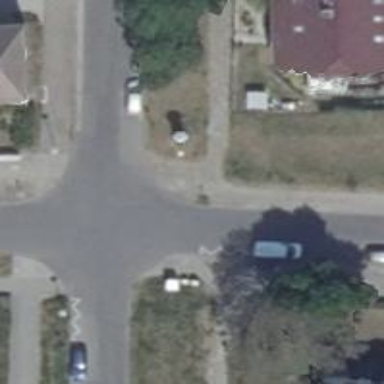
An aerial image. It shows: Residential road with asphalt surface. There is parallel parking on the right lane.